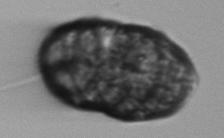
Label: Margalefidinium